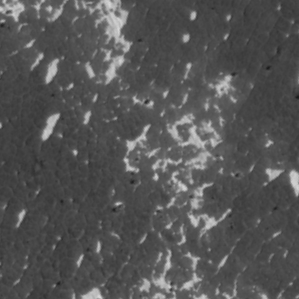
Label: frost